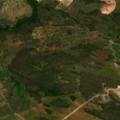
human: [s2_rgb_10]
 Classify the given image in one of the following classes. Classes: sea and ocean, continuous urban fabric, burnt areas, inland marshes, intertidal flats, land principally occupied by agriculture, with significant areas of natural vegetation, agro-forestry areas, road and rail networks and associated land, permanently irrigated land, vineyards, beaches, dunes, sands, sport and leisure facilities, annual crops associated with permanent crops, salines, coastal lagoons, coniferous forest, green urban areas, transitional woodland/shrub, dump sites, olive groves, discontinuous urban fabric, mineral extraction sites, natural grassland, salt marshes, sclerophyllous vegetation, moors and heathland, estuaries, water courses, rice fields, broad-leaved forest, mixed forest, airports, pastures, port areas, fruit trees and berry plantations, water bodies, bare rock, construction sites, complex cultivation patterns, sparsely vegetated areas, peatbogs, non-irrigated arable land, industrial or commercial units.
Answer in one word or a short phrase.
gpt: continuous urban fabric